Question: I have this trigger :
'''
CREATE trigger [dbo].[DeriveTheAge] on [dbo].[Student]
after insert,update
as
begin
declare @sid as int;
declare @sdate as date;
select @sid= [Student ID] from inserted;
select @sdate=[Date of Birth] from inserted;
commit TRANSACTION
if(@sdate is not null)
begin
update Student set Age=DATEDIFF(YEAR,@sdate,GETDATE()) where [Student ID]=@sid;
end
print 'Successfully Done'
end
'''
as it suggests, the trigger automatically calculates the Derived attribute "Age" from the date of birth. But I get this error when I do the insert :
'''
(1 row(s) affected)
Successfully Done
Msg 3609, Level 16, State 1, Line 1
The transaction ended in the trigger. The batch has been aborted.
'''
Initially I avoided this error because the rows were getting updated inspite of the error. But now when I am inserting a record from the FORNT END, the record is not updated. Instead, it throws this exception :
Can anyone please help me out?
btw, mine is SQL Server 2008 R2 and Visual Studio 2010.
: The Records are still getting updated. But the Exception is the Vilan.
'''
CREATE TRIGGER [dbo].[DeriveTheAge]
ON [dbo].[Student]
FOR INSERT, UPDATE
AS
BEGIN
UPDATE s
SET Age = DATEDIFF(YEAR, [Date of Birth], CURRENT_TIMESTAMP)
FROM dbo.Student AS s
INNER JOIN inserted AS i
ON s.[Student ID] = i.[Student ID]
WHERE i.[Date of Birth] IS NOT NULL;
commit transaction
END
GO
'''
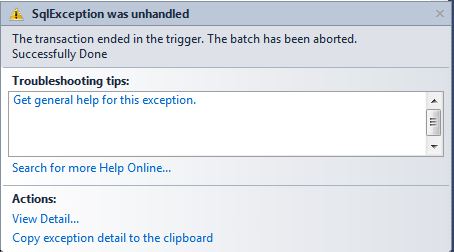
Answer: Why are you committing in the trigger? Why are you not handling multi-row inserts or updates? You can't just declare variables and assign them from inserted - what values do you think will get assigned when you update 2, or 15, or 6000 rows?
'''
CREATE TRIGGER [dbo].[DeriveTheAge]
ON [dbo].[Student]
FOR INSERT, UPDATE
AS
BEGIN
UPDATE s
SET Age = DATEDIFF(YEAR, [Date of Birth], CURRENT_TIMESTAMP)
FROM dbo.Student AS s
INNER JOIN inserted AS i
ON s.[Student ID] = i.[Student ID]
WHERE i.[Date of Birth] IS NOT NULL;
END
GO
'''
That all said, why on earth would you need a trigger to calculate someone's age? You can get this from the birth date right now at query time and know that it will be accurate, unlike this stale value you've stored in the table. Note that if their row is not updated for over a year, the age you've put in the table is out of date. When do you go back and update the Age for all rows in the table? Once a day? Anything less and your Age column is completely unreliable and pointless.
Also, 'DATEDIFF(YEAR' is not a reliable way to calculate age in the first place. All it does is count the number of year boundaries that have been crossed, it has no idea if the person's actual birthday is Jan 1 or Dec 31 or anywhere in between.
Finally, I wouldn't print from the trigger. Who is going to consume that print statement when you're not debugging?